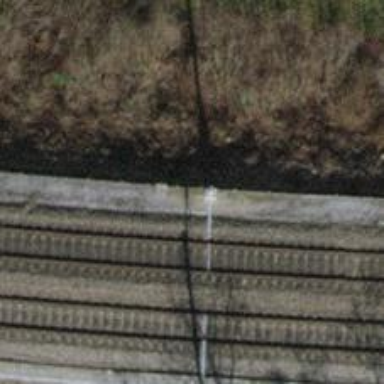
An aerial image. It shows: Single railway track with electrification through contact line.